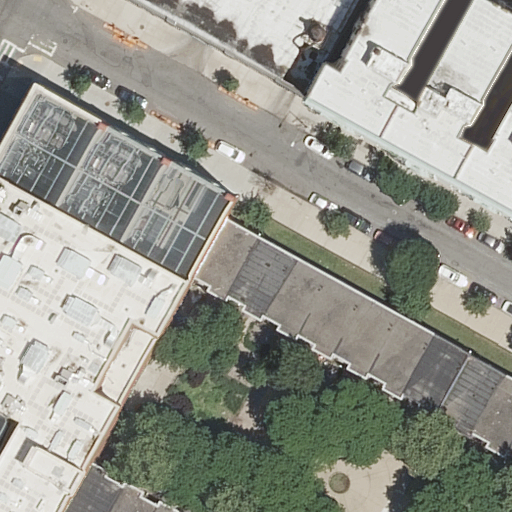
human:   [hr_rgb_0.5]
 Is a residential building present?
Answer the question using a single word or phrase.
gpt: yes

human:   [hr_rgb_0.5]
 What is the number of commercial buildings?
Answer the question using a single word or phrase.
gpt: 0

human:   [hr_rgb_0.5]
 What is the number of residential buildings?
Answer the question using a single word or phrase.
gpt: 6

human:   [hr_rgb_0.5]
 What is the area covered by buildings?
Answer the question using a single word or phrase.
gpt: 2904m2

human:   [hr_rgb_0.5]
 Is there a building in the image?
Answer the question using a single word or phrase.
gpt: yes

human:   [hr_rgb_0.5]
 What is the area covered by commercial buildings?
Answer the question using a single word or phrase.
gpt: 0m2

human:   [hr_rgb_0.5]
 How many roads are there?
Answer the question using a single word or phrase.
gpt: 2

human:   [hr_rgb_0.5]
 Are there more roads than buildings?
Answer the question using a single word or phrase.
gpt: no

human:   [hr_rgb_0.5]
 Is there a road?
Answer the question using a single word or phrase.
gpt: yes

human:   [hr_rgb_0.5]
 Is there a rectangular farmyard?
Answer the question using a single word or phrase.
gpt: no

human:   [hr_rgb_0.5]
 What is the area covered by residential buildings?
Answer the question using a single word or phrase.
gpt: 2904m2

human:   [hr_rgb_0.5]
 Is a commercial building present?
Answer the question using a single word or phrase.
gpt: no

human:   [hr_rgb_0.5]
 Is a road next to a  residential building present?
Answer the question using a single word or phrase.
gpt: yes

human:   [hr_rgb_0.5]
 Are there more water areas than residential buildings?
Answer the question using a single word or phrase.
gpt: no

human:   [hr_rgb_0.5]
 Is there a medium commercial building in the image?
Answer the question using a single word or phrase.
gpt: no

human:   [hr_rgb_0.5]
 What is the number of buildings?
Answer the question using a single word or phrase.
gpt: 6

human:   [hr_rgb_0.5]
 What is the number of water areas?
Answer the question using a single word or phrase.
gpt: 0

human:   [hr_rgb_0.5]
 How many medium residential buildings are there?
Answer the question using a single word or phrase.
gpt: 1

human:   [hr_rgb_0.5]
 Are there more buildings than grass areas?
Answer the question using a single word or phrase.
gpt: yes

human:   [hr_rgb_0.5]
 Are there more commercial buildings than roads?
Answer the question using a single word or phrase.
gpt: no

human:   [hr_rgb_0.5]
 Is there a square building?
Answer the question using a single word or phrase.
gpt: no

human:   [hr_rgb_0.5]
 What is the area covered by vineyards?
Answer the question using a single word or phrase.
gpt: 0m2

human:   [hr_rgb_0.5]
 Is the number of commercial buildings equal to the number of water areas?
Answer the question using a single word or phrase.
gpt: yes

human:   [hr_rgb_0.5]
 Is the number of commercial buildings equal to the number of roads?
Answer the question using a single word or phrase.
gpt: no

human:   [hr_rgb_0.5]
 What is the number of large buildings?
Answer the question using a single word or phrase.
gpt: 3

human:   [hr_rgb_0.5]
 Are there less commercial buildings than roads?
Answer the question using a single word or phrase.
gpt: yes

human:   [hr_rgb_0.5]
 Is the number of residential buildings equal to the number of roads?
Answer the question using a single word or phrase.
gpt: no

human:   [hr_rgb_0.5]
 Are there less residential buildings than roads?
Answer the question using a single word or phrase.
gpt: no

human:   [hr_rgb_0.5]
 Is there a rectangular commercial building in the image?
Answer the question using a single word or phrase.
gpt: no

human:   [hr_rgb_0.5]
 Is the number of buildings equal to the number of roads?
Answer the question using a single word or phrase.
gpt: no

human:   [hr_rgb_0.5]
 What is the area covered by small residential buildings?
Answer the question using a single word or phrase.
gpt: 10m2

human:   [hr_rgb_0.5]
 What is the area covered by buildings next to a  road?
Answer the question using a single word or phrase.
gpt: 2904m2

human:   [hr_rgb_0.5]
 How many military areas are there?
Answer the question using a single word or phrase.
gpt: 0

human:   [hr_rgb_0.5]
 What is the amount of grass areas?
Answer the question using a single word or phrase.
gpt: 0

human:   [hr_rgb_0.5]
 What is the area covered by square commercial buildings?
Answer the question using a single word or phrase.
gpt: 0m2

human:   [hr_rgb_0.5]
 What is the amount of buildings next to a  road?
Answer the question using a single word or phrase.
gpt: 6

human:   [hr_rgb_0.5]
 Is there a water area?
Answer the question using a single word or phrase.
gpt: no

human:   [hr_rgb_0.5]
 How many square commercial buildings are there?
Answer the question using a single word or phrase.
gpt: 0

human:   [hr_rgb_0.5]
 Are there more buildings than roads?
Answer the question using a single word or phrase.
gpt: yes

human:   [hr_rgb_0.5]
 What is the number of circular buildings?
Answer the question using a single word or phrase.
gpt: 0

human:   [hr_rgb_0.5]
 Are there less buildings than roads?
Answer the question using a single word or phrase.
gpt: no

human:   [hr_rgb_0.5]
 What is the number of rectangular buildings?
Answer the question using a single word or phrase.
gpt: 3

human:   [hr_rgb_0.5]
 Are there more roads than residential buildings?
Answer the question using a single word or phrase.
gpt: no

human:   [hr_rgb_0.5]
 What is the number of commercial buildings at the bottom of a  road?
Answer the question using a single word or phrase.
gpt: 0

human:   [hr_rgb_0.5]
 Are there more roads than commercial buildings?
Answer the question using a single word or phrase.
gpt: yes

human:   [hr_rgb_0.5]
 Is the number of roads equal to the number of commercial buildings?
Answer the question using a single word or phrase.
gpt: no

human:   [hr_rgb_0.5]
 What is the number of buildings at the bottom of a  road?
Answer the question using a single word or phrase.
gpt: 4

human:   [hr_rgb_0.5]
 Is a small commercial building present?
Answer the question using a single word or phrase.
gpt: no

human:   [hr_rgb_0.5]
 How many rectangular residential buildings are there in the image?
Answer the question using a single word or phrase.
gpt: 3

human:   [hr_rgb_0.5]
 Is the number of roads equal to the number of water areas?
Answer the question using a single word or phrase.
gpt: no

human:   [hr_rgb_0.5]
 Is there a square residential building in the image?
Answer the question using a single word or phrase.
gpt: no

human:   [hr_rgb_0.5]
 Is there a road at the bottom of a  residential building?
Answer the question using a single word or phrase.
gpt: yes

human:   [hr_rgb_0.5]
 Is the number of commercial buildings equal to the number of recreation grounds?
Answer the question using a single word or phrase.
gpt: yes

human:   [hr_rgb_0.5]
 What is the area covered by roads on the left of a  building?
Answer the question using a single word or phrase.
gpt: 0m2

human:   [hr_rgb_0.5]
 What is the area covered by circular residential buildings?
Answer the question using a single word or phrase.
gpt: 0m2

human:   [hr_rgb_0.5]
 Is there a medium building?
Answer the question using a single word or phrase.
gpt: yes

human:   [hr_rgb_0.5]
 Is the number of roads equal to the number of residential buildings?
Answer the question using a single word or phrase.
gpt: no

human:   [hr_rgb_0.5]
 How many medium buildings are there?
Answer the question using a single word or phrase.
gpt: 1

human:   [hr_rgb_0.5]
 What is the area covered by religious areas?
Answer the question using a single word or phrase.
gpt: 0m2

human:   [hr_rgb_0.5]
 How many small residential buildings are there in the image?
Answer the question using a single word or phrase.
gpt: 2

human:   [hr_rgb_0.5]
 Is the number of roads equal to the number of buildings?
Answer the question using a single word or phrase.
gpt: no

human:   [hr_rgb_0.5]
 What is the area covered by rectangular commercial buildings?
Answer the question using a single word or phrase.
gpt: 0m2

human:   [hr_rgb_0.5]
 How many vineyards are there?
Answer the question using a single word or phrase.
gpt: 0

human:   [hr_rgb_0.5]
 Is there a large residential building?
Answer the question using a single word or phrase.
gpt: yes